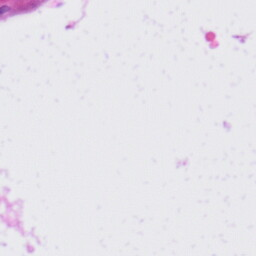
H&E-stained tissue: Liver